【题型】填空题　【知识点】解析几何　【难度】medium
已知 $F_1$, $F_2$ 是双曲线 $C$: $\frac{x^2}{a^2} - \frac{y^2}{b^2} = 1$ 的左、右焦点，$P$, $Q$ 为双曲线 $C$ 上两点，满足 $\overrightarrow{F_2Q} = 3\overrightarrow{F_1P}$，且 $|F_2Q| = |F_2P|$，则双曲线 $C$ 的离心率为 \underline{\quad\quad}.
【解答】
\noindent
【答案】$\frac{\sqrt{10}}{2}$ / $\frac{1}{2}\sqrt{10}$

\vspace{0.5em}
\noindent
【分析】先作辅助线，根据双曲线的对称性以及双曲线的定义得到边长之间的关系，再结合勾股定理可求得离心率。

\vspace{0.5em}
\noindent
【详解】延长$QF_2$与双曲线交于点$P'$，因为$F_1P \parallel F_2P'$，根据对称性知$|F_1P| = |F_2P'|$，四边形$F_1PF_2P'$为平行四边形，

\vspace{0.5em}
\noindent

\vspace{0.5em}
\noindent
设$|F_1P| = t$，则$|F_2Q| = 3t$，$|F_2P| = 3t$。可得$|F_2P| - |F_1P| = 2t = 2a$，即$t = a$，

\vspace{0.5em}
\noindent
所以$|P'Q| = 4a$，则$|QF_1| = |QF_2| + 2a = 5a$，$|F_2P| = 3a$，

\vspace{0.5em}
\noindent
即$|P'Q|^2 + |F_1P'|^2 = |QF_1|^2$，可知$\angle F_1P'Q = \angle F_1PF_2 = 90^\circ$，

\vspace{0.5em}
\noindent
在$\triangle P'F_1F_2$中，由勾股定理得$|F_2P'|^2 + |F_1P'|^2 = |F_1F_2|^2$，

\vspace{0.5em}
\noindent
即$(a)^2 + (3a)^2 = 4c^2$，解得$e = \frac{c}{a} = \frac{\sqrt{10}}{2}$。

\vspace{0.5em}
\noindent
故答案为：$\frac{\sqrt{10}}{2}$。

\vspace{1em}
\noindent
【点睛】关键点睛：求双曲线的离心率：

\vspace{0.5em}
\noindent
（1）熟练掌握双曲线的定义：双曲线上一点到两焦点的距离差的绝对值为定值；

\vspace{0.5em}
\noindent
（2）双曲线的对称性得到边长之间的关系是解题的关键；

\vspace{0.5em}
\noindent
（3）根据勾股定理构造等式，进而求得离心率。
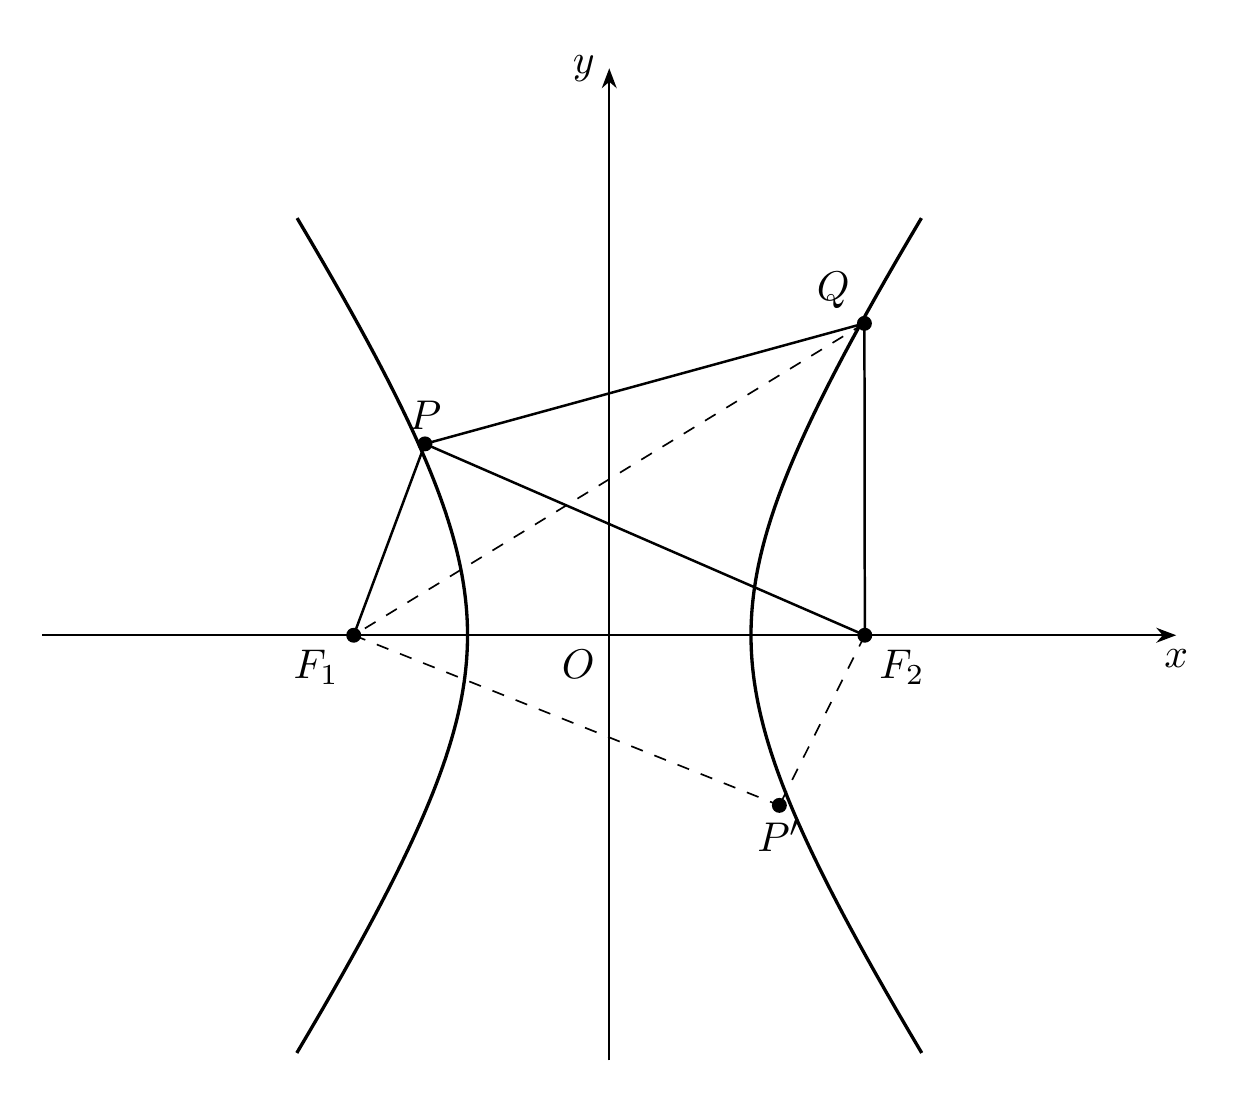